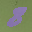
Label: 8